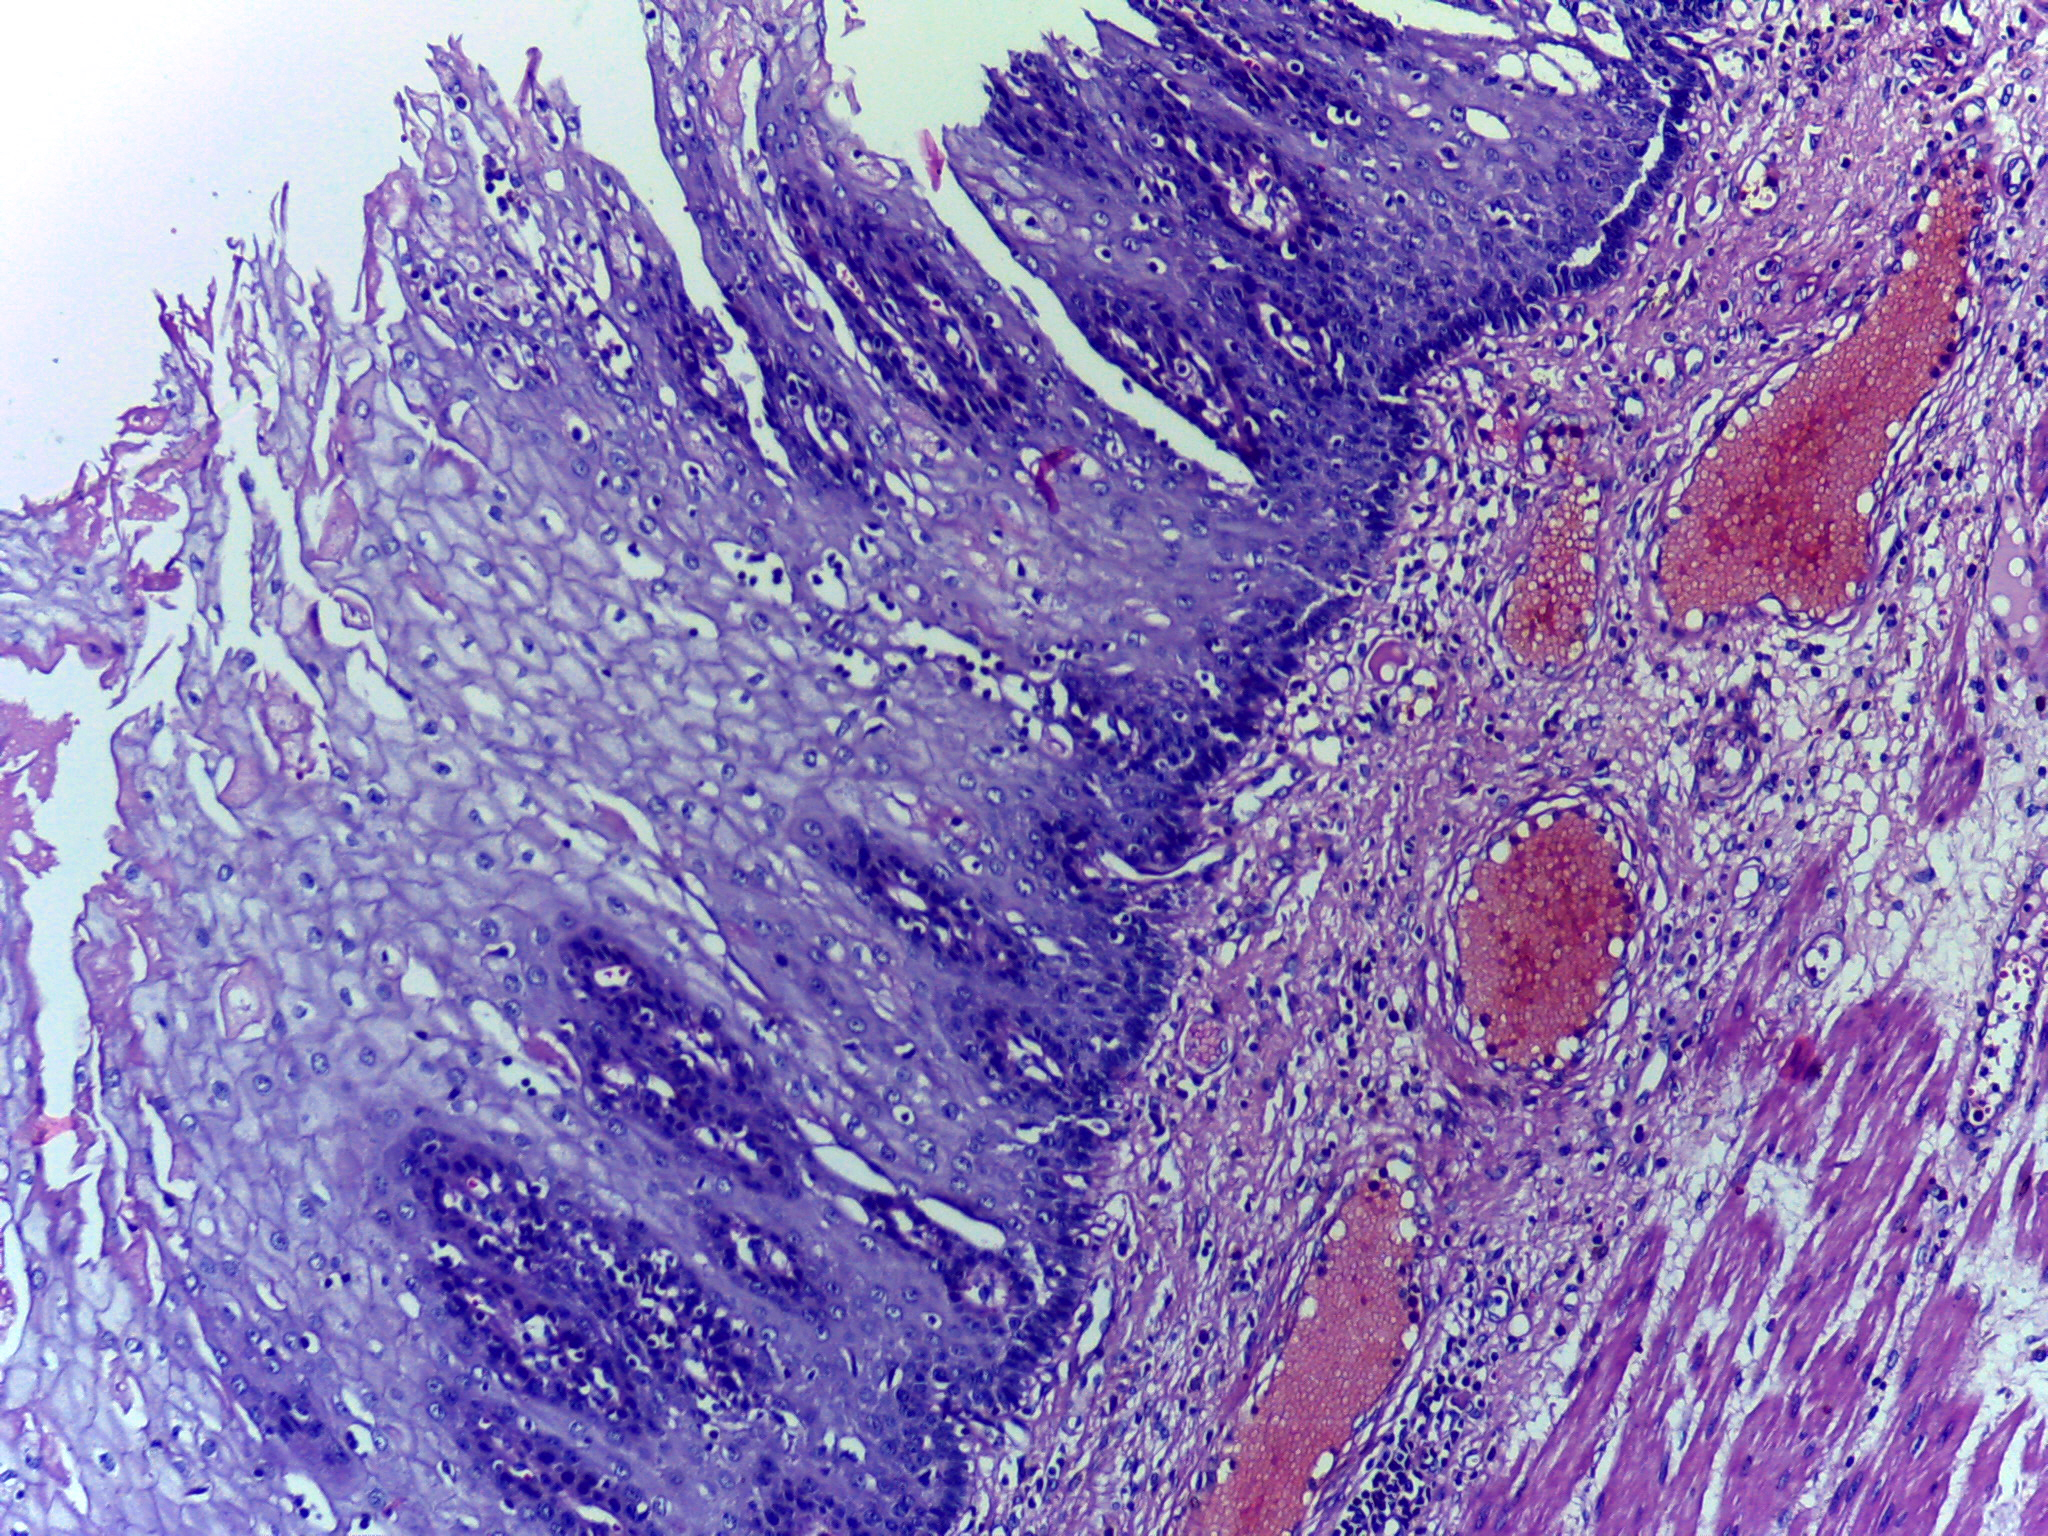
Diagnosis: Normal